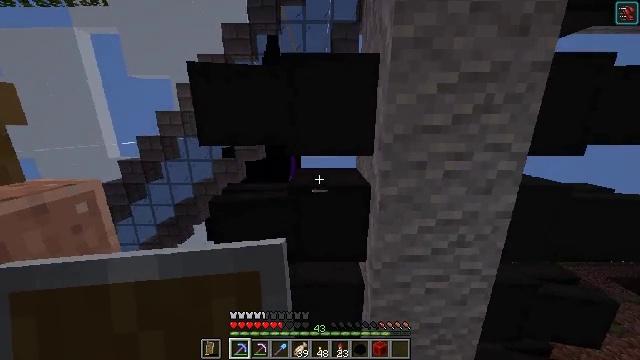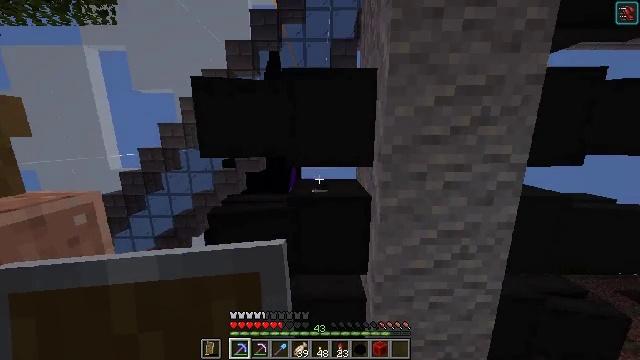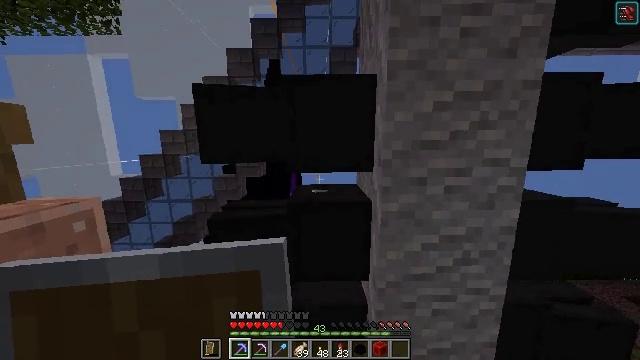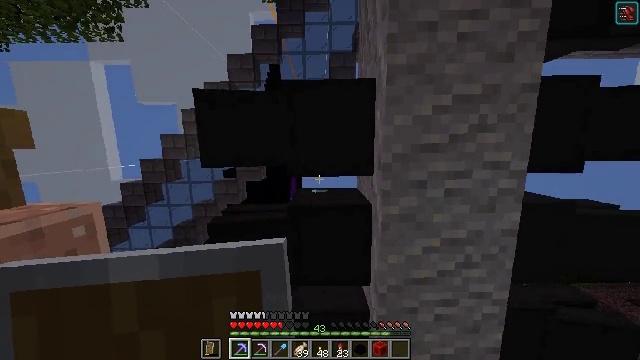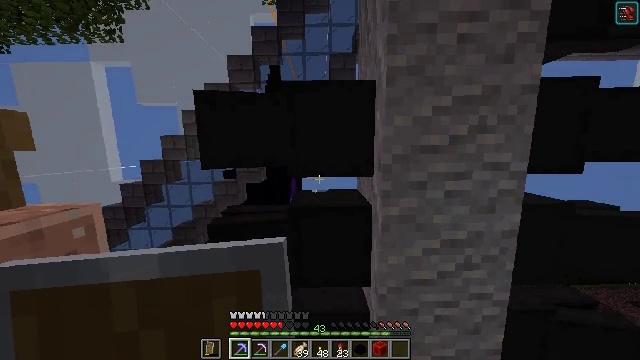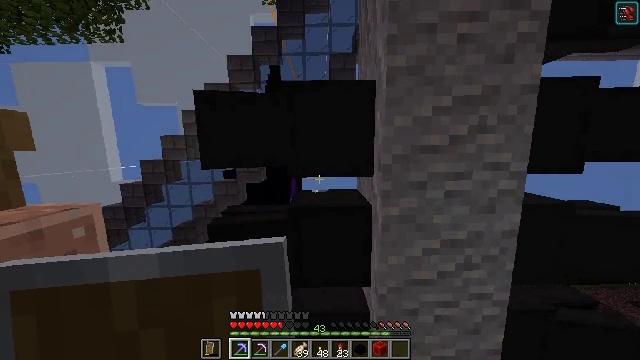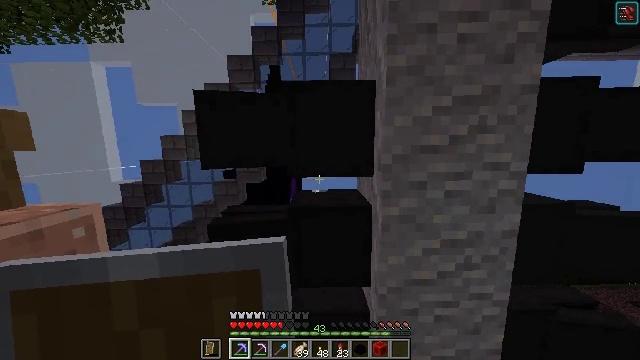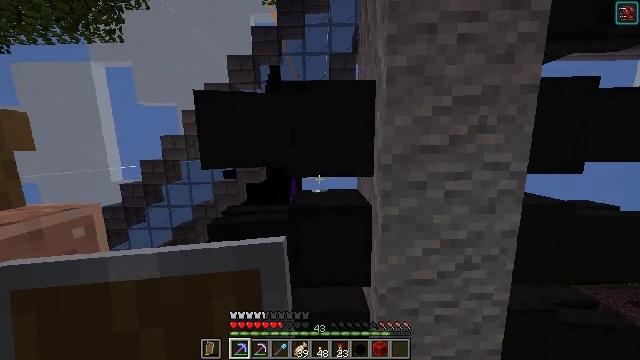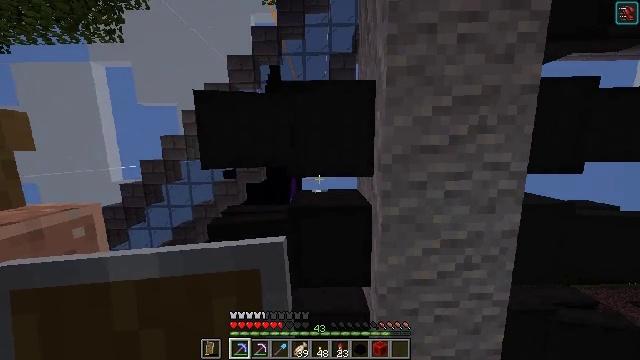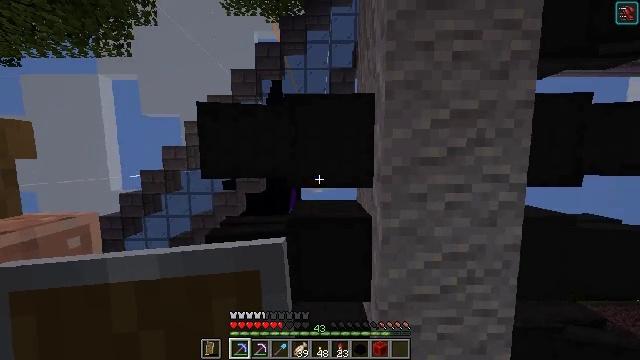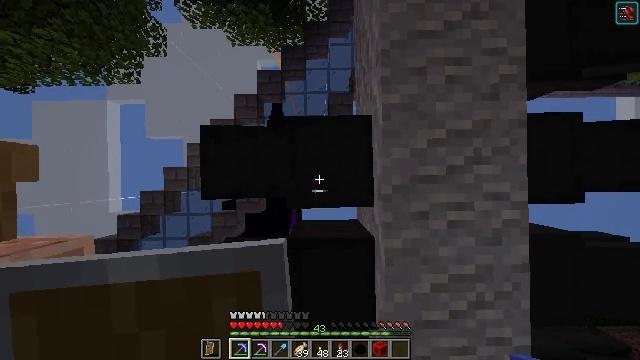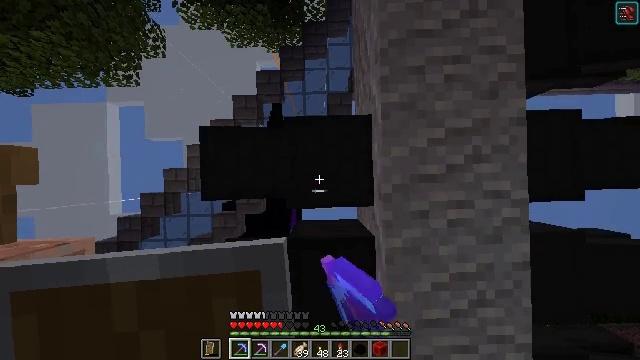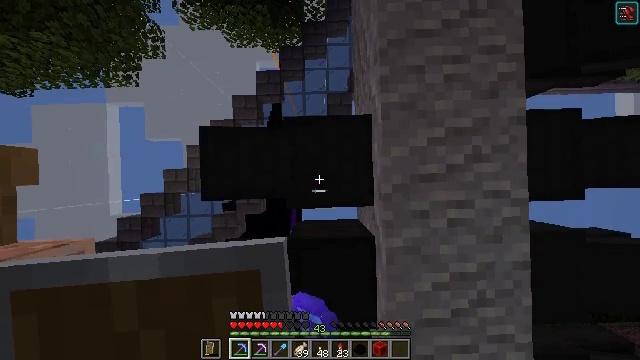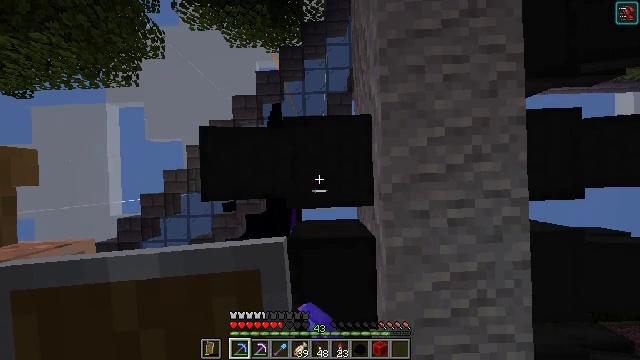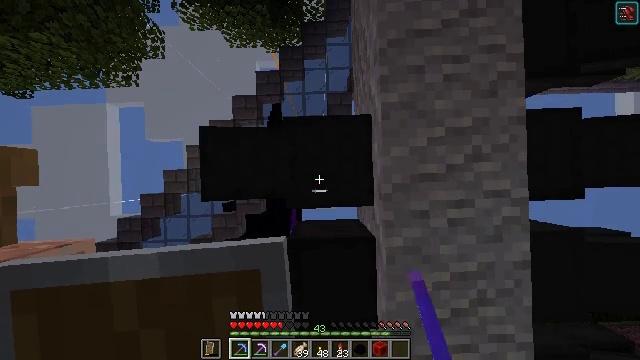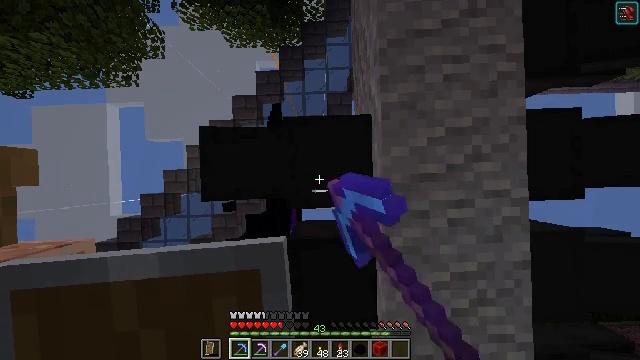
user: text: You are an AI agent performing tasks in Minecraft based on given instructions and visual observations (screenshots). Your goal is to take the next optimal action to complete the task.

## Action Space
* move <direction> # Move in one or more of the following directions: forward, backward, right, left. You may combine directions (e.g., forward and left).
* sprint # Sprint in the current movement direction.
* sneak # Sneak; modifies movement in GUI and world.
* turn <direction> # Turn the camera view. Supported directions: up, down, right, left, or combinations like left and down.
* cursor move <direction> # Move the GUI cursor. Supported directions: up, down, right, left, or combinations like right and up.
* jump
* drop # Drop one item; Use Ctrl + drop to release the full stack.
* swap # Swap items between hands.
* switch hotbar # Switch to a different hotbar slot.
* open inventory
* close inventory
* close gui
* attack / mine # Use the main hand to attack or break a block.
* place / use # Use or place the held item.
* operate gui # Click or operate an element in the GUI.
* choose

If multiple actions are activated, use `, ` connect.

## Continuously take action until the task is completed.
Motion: motion action
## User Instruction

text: Break the dragon head mounted on the wall.
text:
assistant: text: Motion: turn up, attack / mine
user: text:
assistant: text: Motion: turn up, attack / mine
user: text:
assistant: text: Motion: turn up, attack / mine
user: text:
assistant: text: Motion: attack / mine
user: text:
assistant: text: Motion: attack / mine
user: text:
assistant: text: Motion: attack / mine
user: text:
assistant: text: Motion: attack / mine
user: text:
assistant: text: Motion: attack / mine
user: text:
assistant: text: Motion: turn up, attack / mine
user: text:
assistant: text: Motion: turn up, attack / mine
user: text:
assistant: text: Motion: turn up, attack / mine
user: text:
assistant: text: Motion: attack / mine
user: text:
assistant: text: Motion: attack / mine
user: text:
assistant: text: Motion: attack / mine
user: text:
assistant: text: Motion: attack / mine
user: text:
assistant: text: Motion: attack / mine
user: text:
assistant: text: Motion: attack / mine
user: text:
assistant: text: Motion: attack / mine
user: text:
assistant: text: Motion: attack / mine
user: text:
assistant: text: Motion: attack / mine
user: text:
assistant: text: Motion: attack / mine
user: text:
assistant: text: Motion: attack / mine
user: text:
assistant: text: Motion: attack / mine
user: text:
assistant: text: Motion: attack / mine
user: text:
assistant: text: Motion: attack / mine
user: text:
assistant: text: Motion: attack / mine
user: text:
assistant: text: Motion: attack / mine
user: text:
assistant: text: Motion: attack / mine
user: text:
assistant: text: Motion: attack / mine
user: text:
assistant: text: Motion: attack / mine